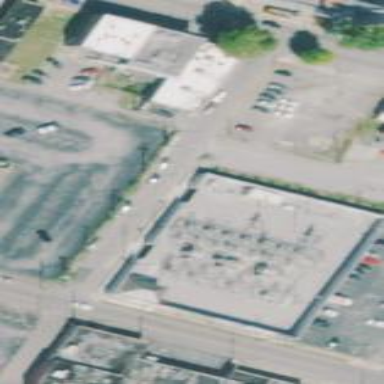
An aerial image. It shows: Power substation.